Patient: sex M, age 21
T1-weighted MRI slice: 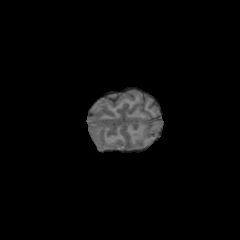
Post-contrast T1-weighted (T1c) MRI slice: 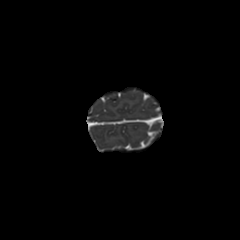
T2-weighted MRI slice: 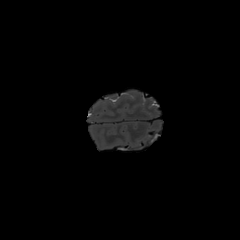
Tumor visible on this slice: no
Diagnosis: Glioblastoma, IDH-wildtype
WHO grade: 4